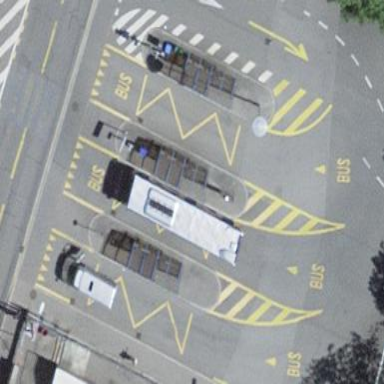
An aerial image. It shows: Bus station.